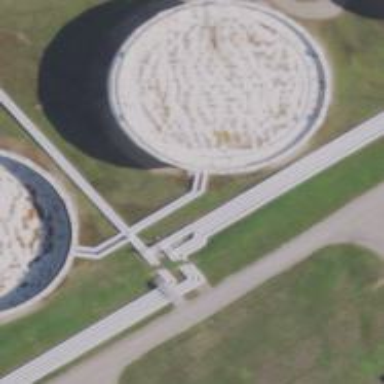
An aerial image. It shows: Storage tank created as man-made structure.